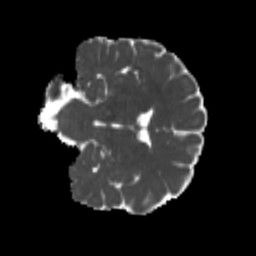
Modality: MD
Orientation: coronal
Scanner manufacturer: siemens
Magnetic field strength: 3 T
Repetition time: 4 s
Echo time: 0.0594 s